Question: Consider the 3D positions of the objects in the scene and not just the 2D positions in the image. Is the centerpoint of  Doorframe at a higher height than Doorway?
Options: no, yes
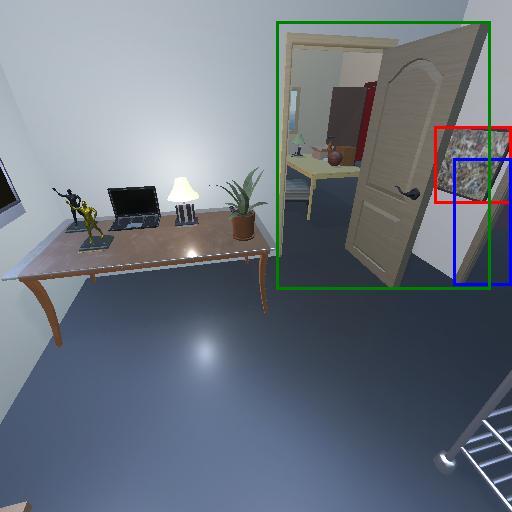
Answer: no